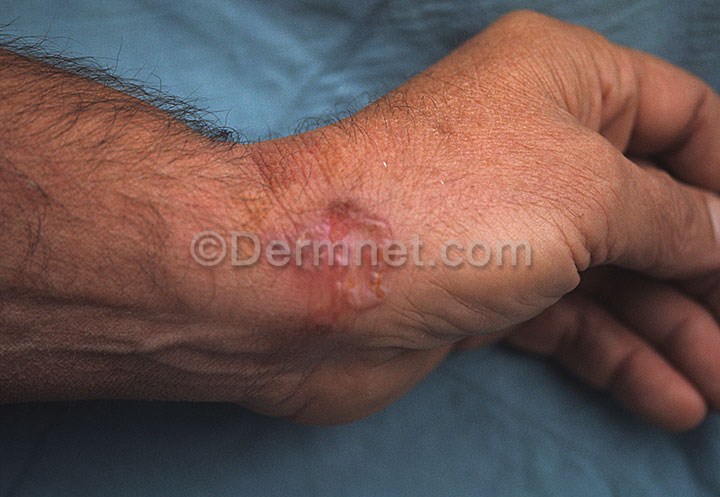
Disease: Scabies Lyme Disease and other Infestations and Bites